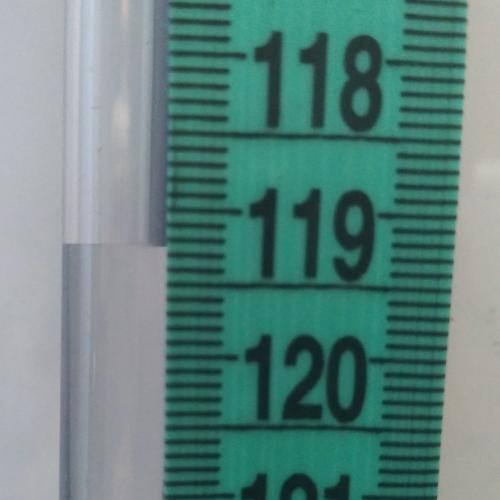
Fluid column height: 119.3 cm